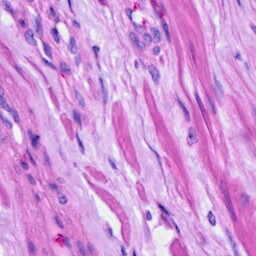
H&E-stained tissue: Ovarian